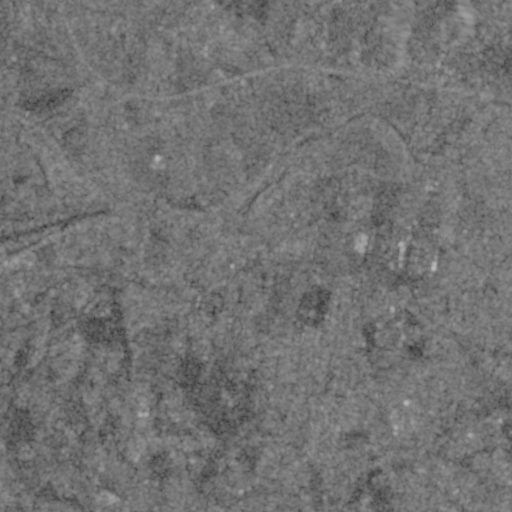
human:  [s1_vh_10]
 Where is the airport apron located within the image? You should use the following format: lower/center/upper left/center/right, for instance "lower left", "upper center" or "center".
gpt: The airport apron is located in the center left of the image.
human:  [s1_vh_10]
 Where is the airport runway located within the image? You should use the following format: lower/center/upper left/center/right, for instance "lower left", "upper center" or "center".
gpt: The airport runway is located in the center left of the image.
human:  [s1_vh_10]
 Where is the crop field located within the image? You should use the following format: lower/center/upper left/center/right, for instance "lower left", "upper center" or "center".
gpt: The crop field is located in the upper left of the image.
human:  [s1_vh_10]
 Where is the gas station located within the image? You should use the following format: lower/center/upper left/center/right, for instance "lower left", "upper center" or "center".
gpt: The gas station is located in the center left of the image.
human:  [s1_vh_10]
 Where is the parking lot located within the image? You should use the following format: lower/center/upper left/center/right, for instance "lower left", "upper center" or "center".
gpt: The parking lot is located in the center right of the image.
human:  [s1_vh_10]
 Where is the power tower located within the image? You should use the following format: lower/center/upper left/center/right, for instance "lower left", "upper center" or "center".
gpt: The power tower is located in the lower right of the image.
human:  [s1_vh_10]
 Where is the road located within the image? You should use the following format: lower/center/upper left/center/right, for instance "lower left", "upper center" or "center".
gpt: There is no road in the image.

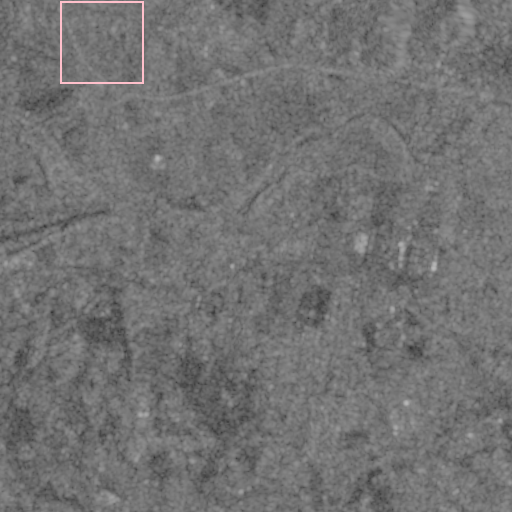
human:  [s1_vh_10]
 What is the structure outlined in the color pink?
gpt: The structure outlined in pink is a crop field.
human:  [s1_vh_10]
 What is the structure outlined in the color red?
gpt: There is no red outline.